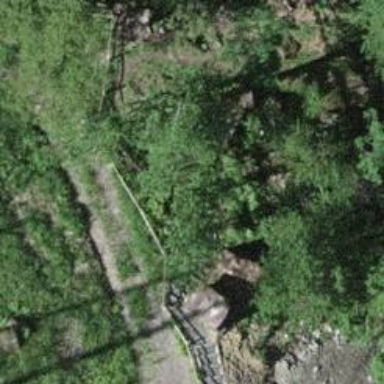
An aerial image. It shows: Unpaved path.